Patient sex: F
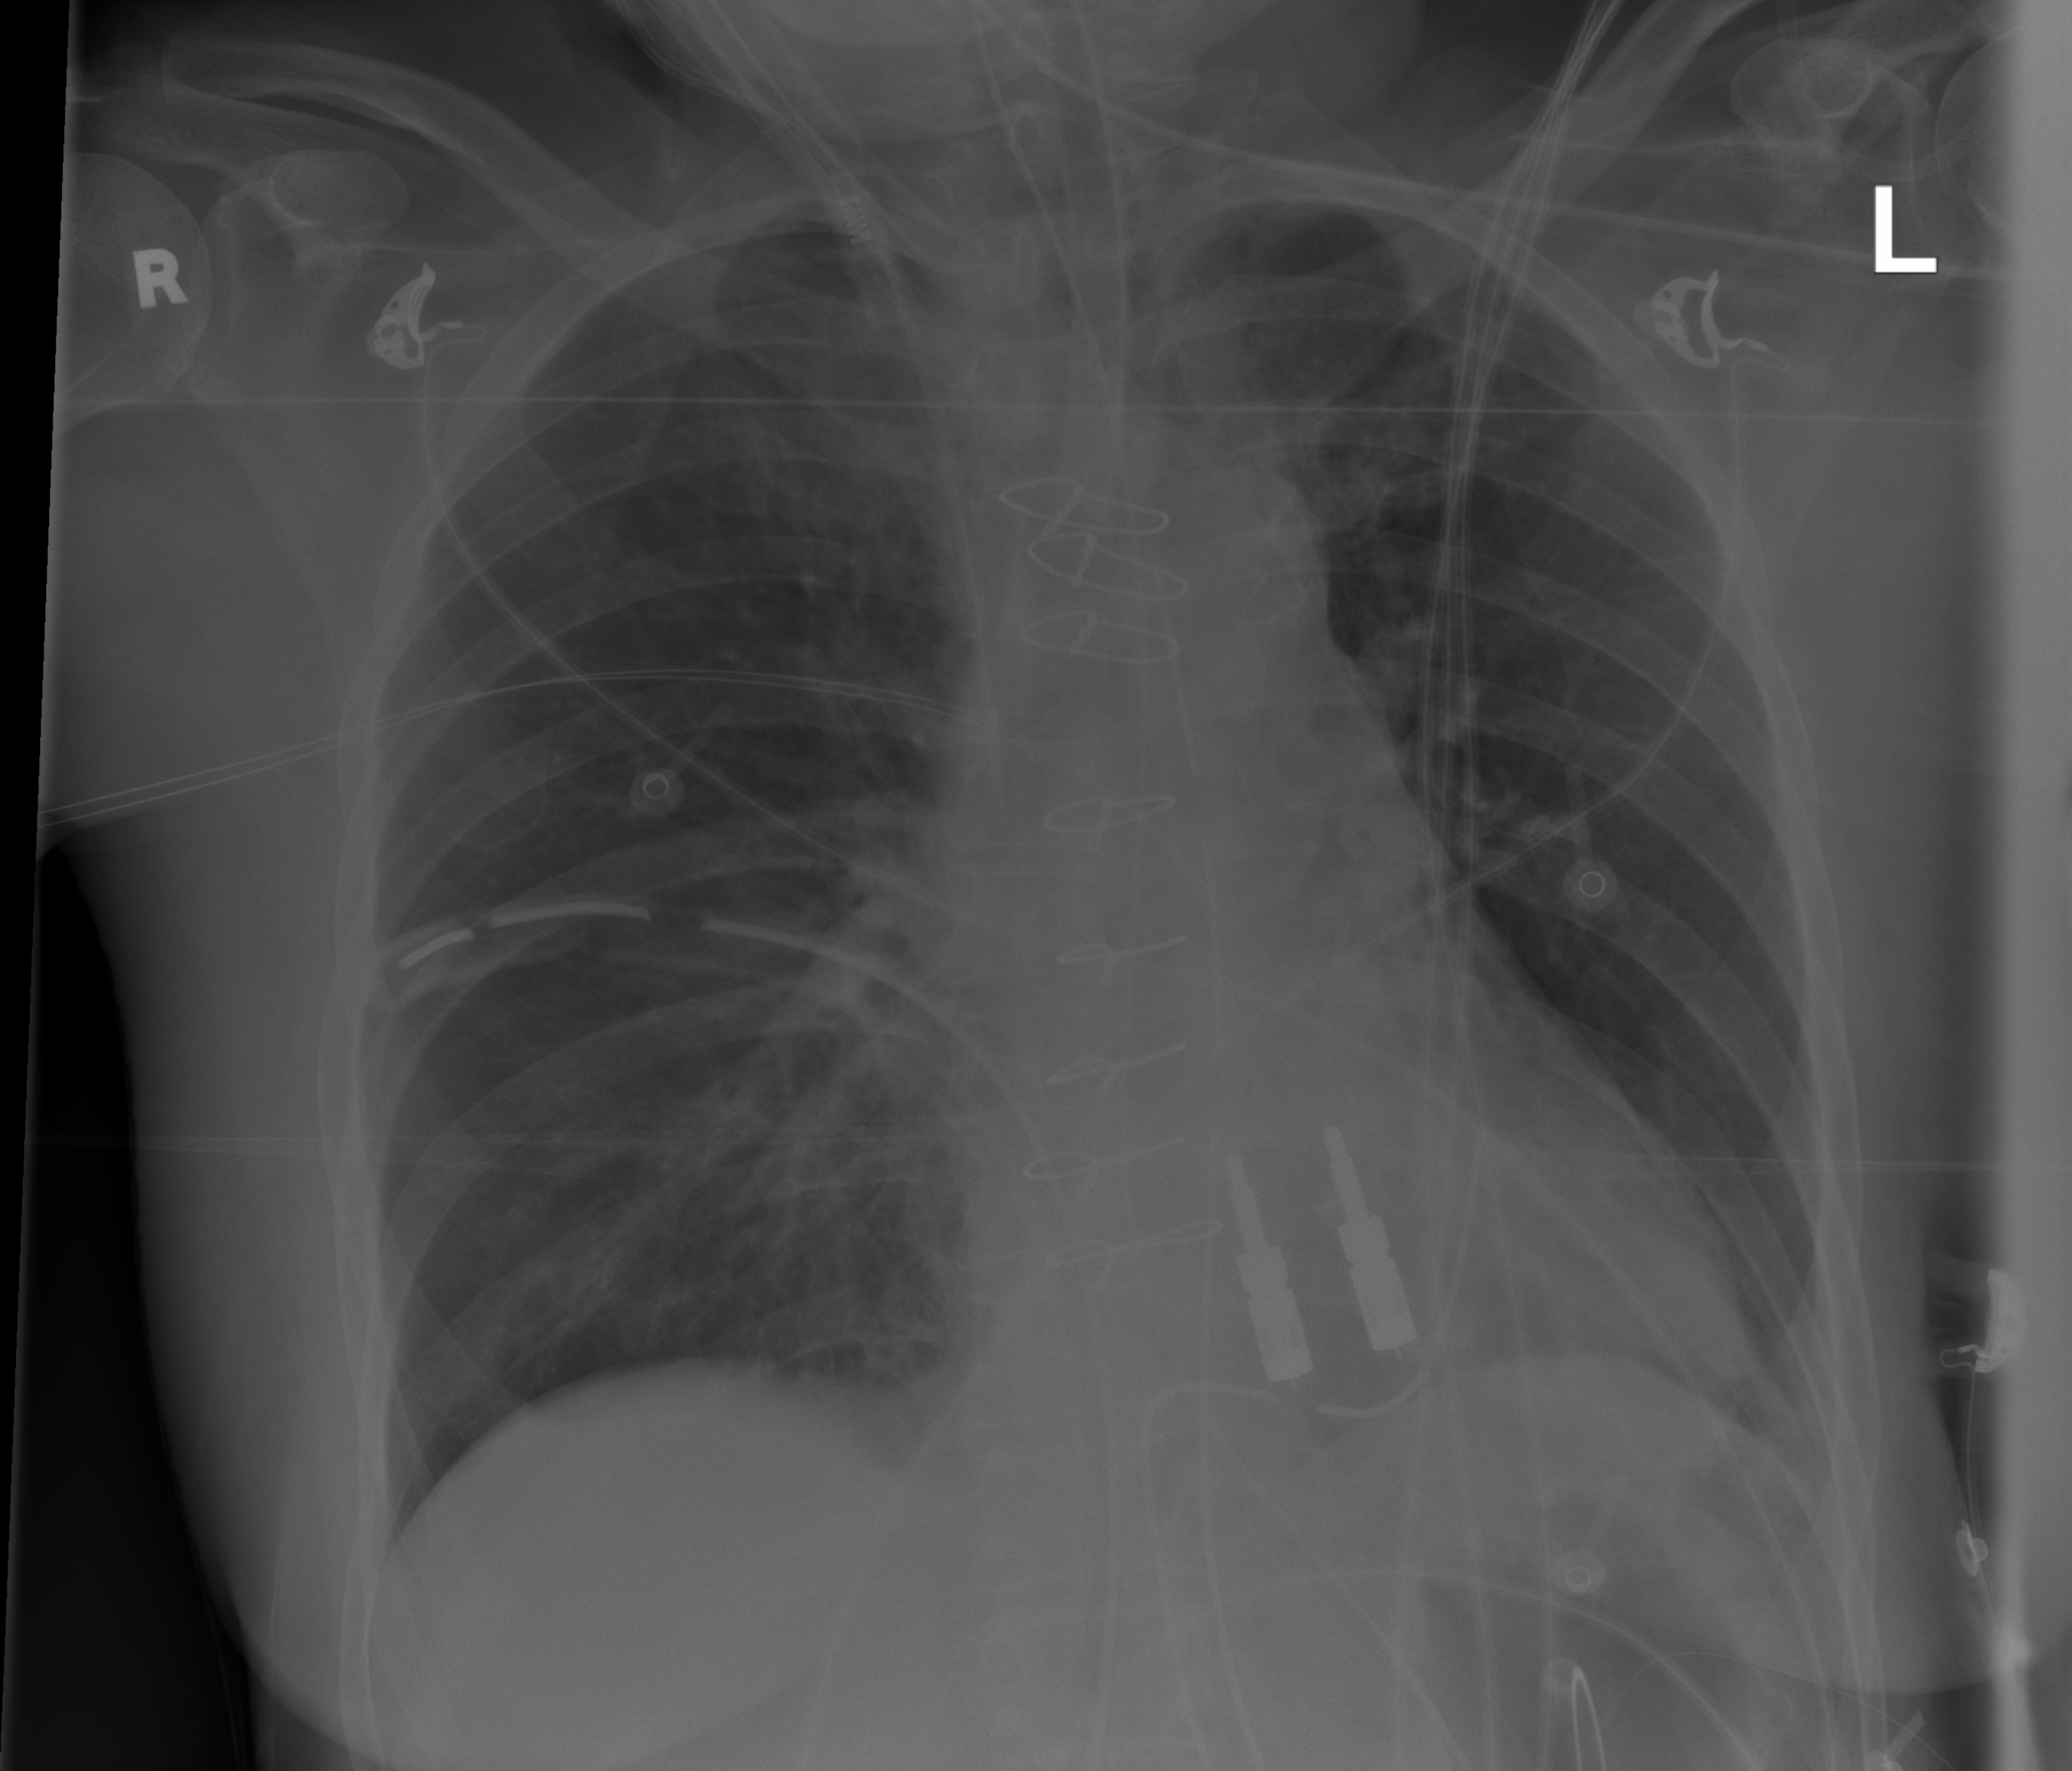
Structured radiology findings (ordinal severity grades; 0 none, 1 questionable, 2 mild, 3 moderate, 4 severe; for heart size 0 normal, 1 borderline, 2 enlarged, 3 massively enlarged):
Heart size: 0
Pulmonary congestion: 0
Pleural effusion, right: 0
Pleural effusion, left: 2
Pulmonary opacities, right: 0
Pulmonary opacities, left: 0
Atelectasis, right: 0
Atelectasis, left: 2